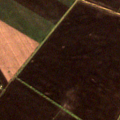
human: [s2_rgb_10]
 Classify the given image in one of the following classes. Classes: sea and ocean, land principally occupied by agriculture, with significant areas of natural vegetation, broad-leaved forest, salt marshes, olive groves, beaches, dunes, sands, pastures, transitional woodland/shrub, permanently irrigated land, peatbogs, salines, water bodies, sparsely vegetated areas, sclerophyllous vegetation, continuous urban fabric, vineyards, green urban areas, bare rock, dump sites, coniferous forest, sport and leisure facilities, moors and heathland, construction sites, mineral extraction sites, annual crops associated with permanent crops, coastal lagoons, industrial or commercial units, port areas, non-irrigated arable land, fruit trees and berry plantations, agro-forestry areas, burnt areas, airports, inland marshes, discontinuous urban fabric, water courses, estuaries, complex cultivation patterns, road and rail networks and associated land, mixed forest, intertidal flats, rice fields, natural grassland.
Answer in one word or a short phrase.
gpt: non-irrigated arable land